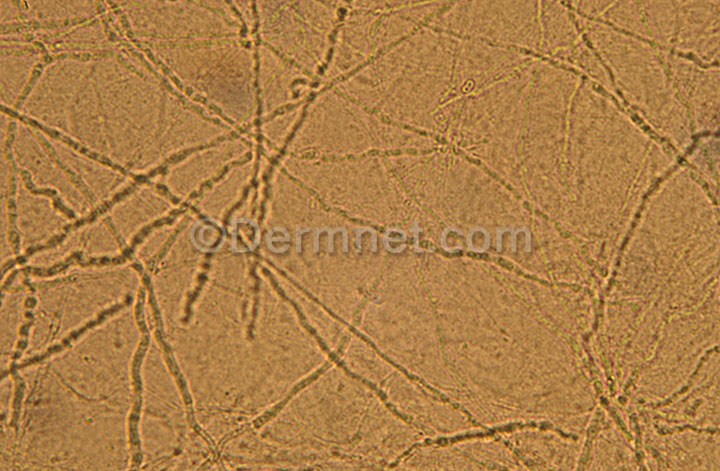
Disease: Tinea Ringworm Candidiasis and other Fungal Infections